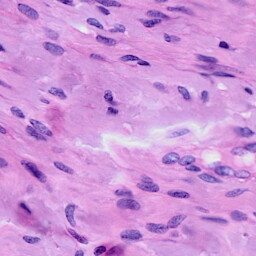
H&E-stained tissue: Cervix